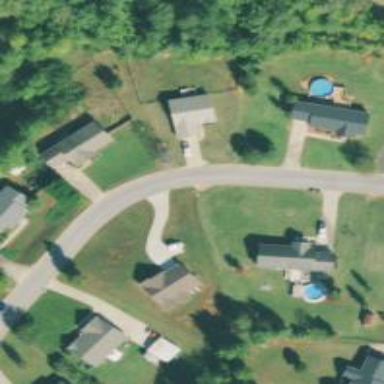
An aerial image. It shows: Driveway.